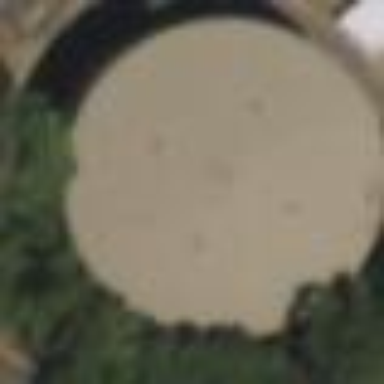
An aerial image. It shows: Building with water storage tank.